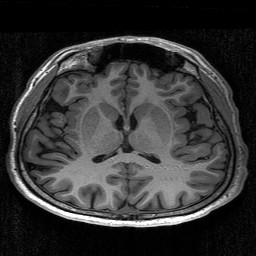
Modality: T1w
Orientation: coronal
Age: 22
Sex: male
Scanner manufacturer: siemens
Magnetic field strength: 3 T
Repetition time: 2.53 s
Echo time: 0.00267 s